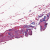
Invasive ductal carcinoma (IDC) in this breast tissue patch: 0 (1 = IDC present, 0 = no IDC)